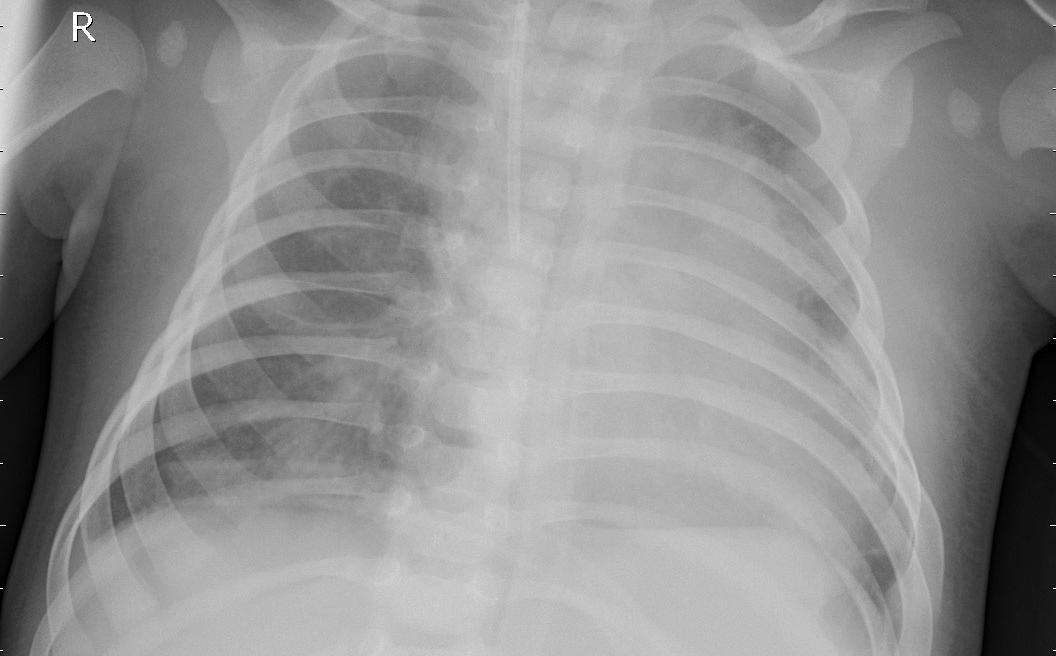
Diagnosis: PNEUMONIA